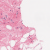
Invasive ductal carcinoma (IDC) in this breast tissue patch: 0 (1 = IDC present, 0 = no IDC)